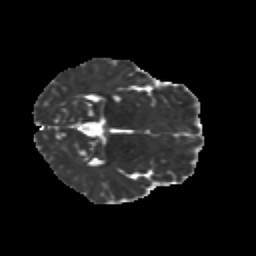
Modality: MD
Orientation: axial
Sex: male
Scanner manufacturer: siemens
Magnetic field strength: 3 T
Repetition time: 5 s
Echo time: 0.071 s